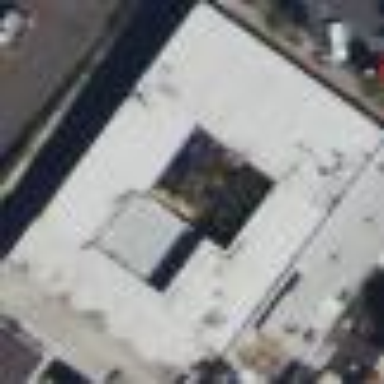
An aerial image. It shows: Commercial building.